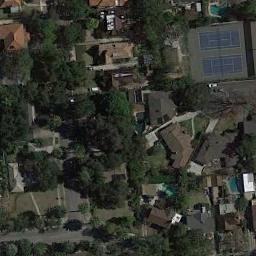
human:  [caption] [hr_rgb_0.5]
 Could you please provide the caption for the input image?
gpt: Tennis court and swimming pool in the middle of a residential area surrounded by trees .

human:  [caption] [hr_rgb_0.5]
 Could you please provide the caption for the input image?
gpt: There are many buildings of different shapes beside the tennis courts .

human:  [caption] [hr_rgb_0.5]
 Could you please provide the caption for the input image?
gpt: There is a tennis court on the picture .

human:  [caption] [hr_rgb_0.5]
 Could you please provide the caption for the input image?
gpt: The tennis court is on the grass next to some buildings and trees .

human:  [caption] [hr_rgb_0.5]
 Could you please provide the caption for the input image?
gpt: There are many green trees and buildings around the tennis court .